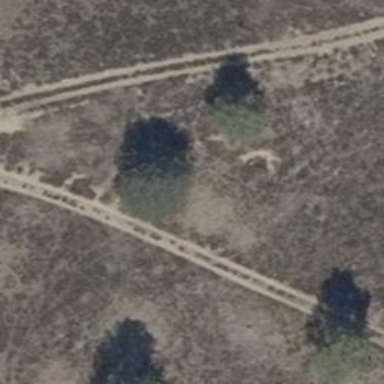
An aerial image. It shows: Dirt track road with grade 3 tracktype.